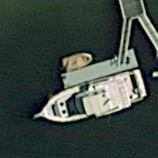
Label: Civil_yacht